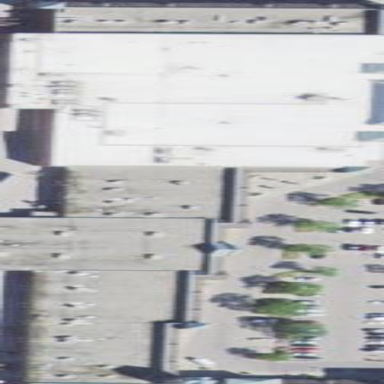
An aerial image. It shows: View of roof of building.